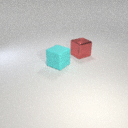
large cyan rubber cube in front of large red metal cube